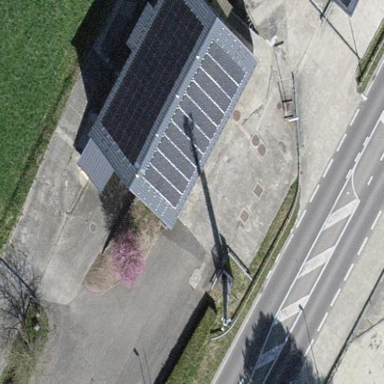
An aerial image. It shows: Solar power generator with photovoltaic panels.